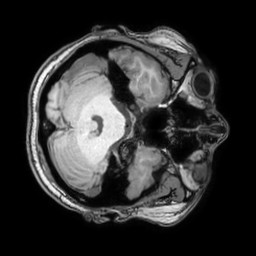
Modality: T1w
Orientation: axial
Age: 32
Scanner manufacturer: philips
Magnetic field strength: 3 T
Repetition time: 0.007 s
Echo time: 0.003501 s